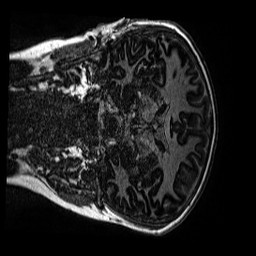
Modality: MP2RAGE
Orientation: coronal
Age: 12
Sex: male
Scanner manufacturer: siemens
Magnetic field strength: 3 T
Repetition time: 4 s
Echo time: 0.00299 s